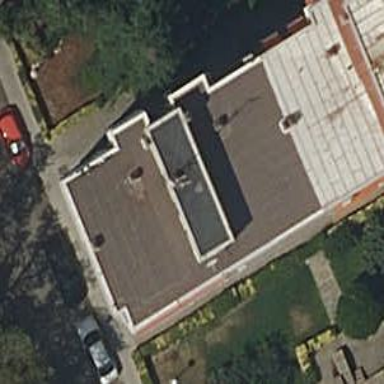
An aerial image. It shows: Veterinary facility.